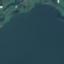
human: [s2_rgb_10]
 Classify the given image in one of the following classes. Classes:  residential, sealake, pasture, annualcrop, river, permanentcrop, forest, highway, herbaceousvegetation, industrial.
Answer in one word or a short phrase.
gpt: SeaLake